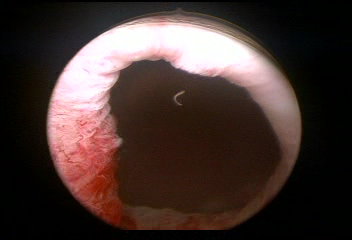
Modality: WLC
Class: Normal mucosa
Bladder cancer association: No